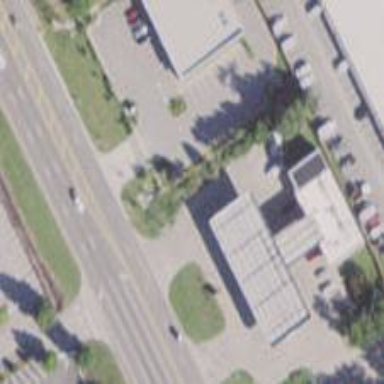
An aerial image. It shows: Commercial building with flat roof.